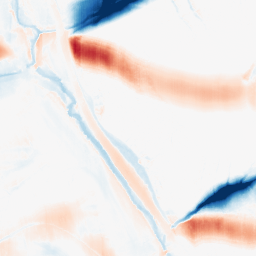
Category: morphological
Decomposition family: morphological_ellipse
Decomposition parameters: operation: average
width: 50
height: 10
Upsampling method: edge_directed
Upsampling parameters: scale: 2
Upsampling scale: 2